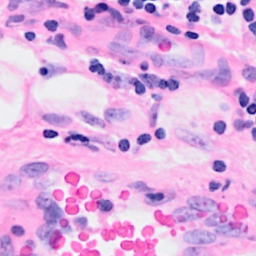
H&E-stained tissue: Breast